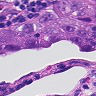
Metastatic tissue present: yes